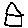
Label: house